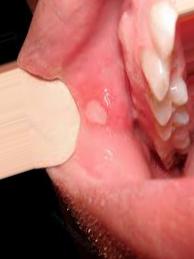
Condition: Mouth Ulcer